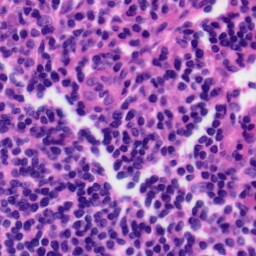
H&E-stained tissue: Tonsil